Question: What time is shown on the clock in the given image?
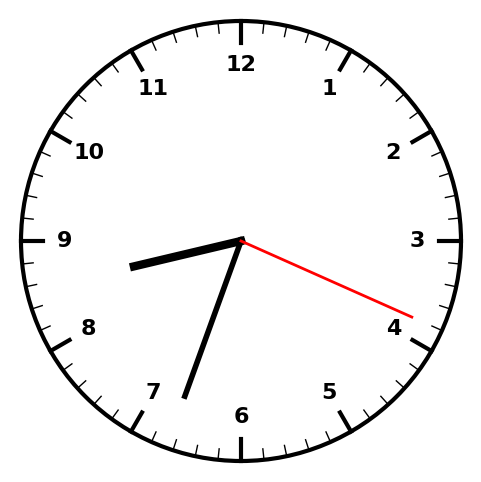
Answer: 08:33:19